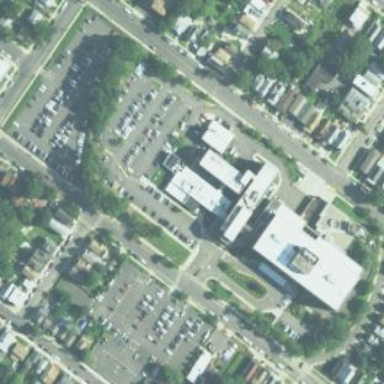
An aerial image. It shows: Healthcare facility identified as hospital.